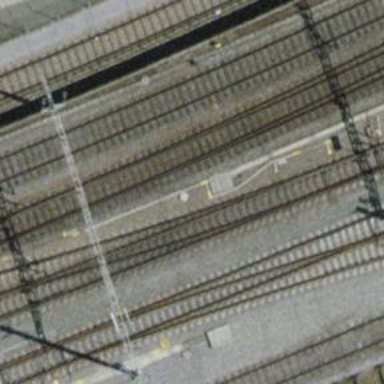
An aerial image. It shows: Railway switch.